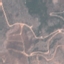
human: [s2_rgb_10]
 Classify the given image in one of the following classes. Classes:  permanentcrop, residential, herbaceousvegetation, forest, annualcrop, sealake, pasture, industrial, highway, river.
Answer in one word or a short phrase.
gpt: HerbaceousVegetation